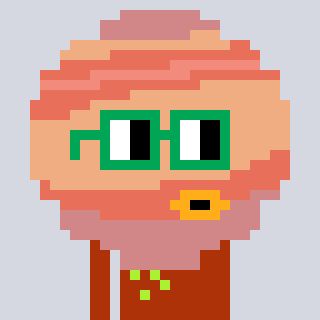
a pixel art character with square green glasses, a jupiter-shaped head and a hotbrown-colored body on a cool background